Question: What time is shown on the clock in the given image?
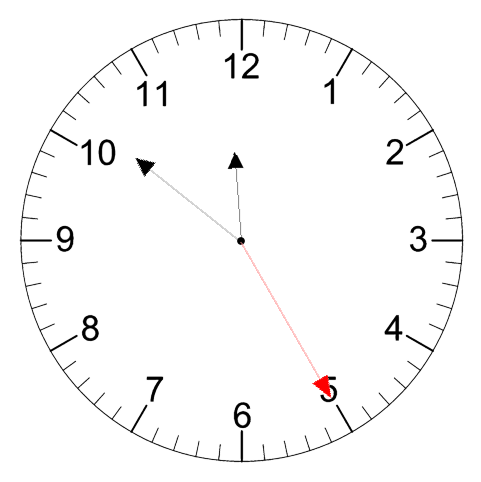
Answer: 11:51:25